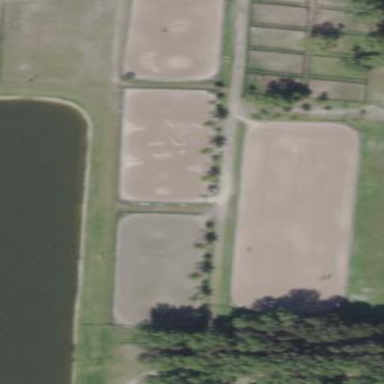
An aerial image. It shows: Sand pitch for equestrian sport activities.